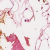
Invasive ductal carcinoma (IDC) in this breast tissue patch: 0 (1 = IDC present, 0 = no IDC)